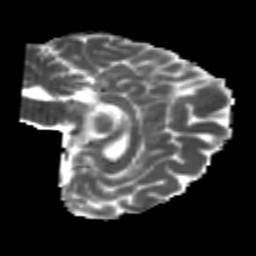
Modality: MD
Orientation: sagittal
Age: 22
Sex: female
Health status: healthy
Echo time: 0.074 s